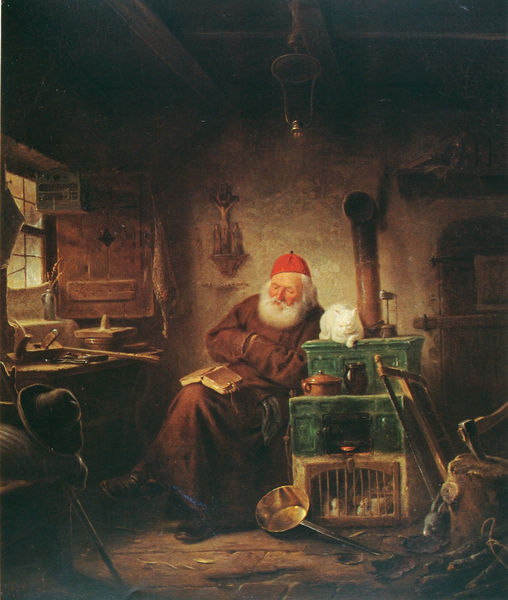
Titel: Der Eremit
Künstler: Karl von Enhuber
Standort: Süddeutschland
Institution: Privatbesitz
Schlagwörter: dunkel, gemälde, mann, schatten, schlaf, weiß, grün, braun, fenster, holz, hut, lampe, licht, raum, stuhl, tür, zimmer, haus, rot, tier, tiere, alt, bart, kappe, mütze, wand, barock, bibel, vollbart, innenraum, niederlande, öl, baumstamm, zweige, hütte, gewand, interieur, kutte, mantel, decke, genre, kamin, ofen, stock, chaos, hase, keramik, krug, topf, ruhe, schlafen, schlafend, düster, sitz, alter mann, schuhe, stab, heu, warm, wohnung, holzboden, lesen, stube, kammer, katze, spitzweg, fensterladen, messing, alter, buch, kreuz, religion, tageslicht, geschirr, kuchen, kupfer, holzdecke, kacheln, küche, hobel, säge, werkzeug, kaninchen, christus, axt, stall, kruzifix, mönch, feuerholz, block, käfig, vogelkäfig, beil, küchenszene, kelle, kochtopf, stecken, rote mütze, kachelofen, hühner, herd, unordnung, bord, pfanne, wandere, hausaltar, wohnstube, ofenrohr, hackstock, biret, hieronymus, kasserole, keil, wärmen, hackklotz, stuhle, schlafmütze, schöpfkelle, hyronimus, hobelbank, mutze, roter hut, kruzefix, weiße katze, fredi krüger, santa glaus, schlafender mönch